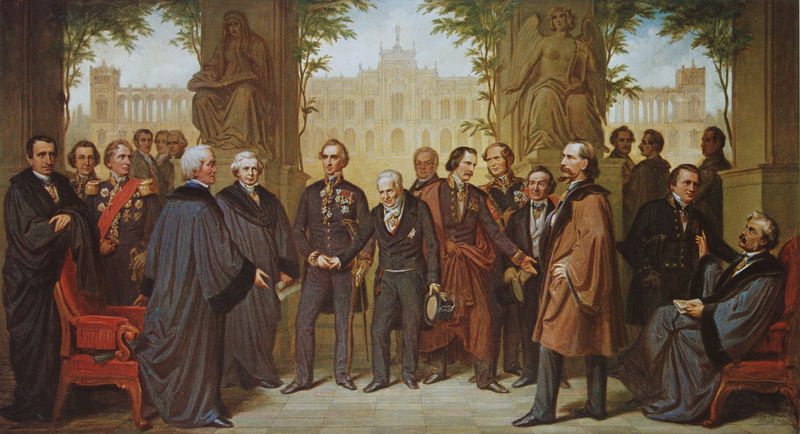
Titel: Wissenschaft und Kunst unter König Max II.
Künstler: Engelbert Seibertz
Standort: München
Institution: Maximilianeum
Schlagwörter: blau, blätter, dunkel, flügel, gemälde, gruppe, hand, himmel, mann, schatten, umhang, weiß, wolken, bäume, grün, menschen, sitzen, äste, braun, fenster, frankreich, geste, grau, hell, hintergrund, hut, licht, marmor, männer, pfeiler, raum, renoir, schwarz, stuhl, stühle, szene, säule, säulen, gebäude, haus, rasen, rot, schloss, gesellschaft, gespräch, herren, versammlung, zylinder, anzug, anzüge, bart, bärte, gericht, hose, richter, schnurrbart, alte, diener, falten, geschichte, historie, kragen, pelz, samt, sockel, stehen, steine, bildnis, gelehrte, gesten, hände, männergruppe, porträt, öl, weite, zweige, boden, gewand, haare, mantel, sessel, sitzend, stehend, adel, personen, pflanzen, zilinder, england, rechts, stock, engel, garten, ranken, skulptur, adelige, schärpe, aussicht, terrasse, lehne, fassade, unterhaltung, fußboden, gehstock, schule, hosen, dunst, tag, amerika, moment, figuren, könig, soldaten, polster, robe, knöpfe, grun, halle, unscharf, posen, berlin, buch, durchblick, palast, links, künstler, fliesen, militär, politik, uniform, uniformen, brille, soldat, mäntel, bürgertum, epauletten, abzeichen, offizier, orden, scherpe, herrscher, frieden, verhandlung, politiker, arkaden, wissenschaftler, biedermeier, besuch, talar, talare, pelzkragen, skulpturen, plastiken, statuen, begegnung, general, empfang, knopfreihe, forscher, audienz, historiengemälde, historismus, diskussion, umhänge, zentrum, könige, abkommen, gesandte, begrüßung, monarchie, büsten, london, david, cape, stulpen, disput, generäle, parlament, preußen, akademie, offiziere, roben, architekten, bauwerk, ehrung, hofgarten, risalite, ecktürme, maximilianeum, humboldt, statuten, ludwig i., senat, urteil, meeting, rat, schrecklich, pelzbesatz, kommunikation, besprechung, honoratioren, metternich, würdenträger, anerkennung, auszeichnungen, einigung, elite, gehobenes bürgertum, konferenz, manipulation, netzwerk, ordensmänner, proffessoren, schlichtung, umhanf, verdienst, verleihung, verständigung, auszeichnung, debatte, wissenschaften, weuß, nur männer, verhandlungen, juristen, 1800, humbold, gebäude im hintergrund, kontrahenten, säulen mit figuren, alter mann in der mite, rote stühle, keine kopfbedeckungen, disskussion, männerraum